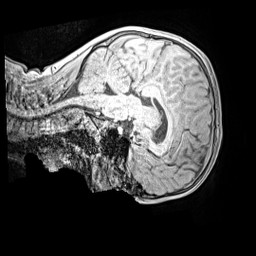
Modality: MP2RAGE
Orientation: sagittal
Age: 12
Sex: male
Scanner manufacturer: siemens
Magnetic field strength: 3 T
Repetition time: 4 s
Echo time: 0.00299 s